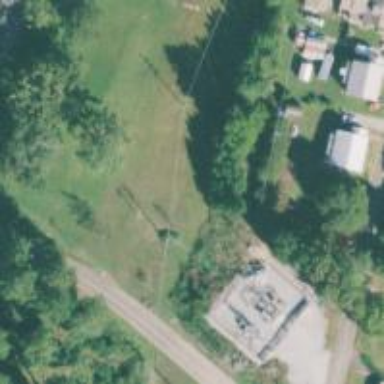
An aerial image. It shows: Power pole.